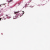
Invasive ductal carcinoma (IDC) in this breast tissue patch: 0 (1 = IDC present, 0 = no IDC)